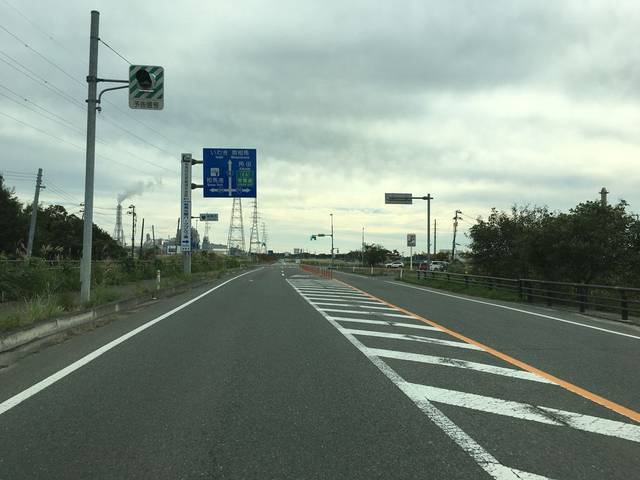
Region: Japan
Coordinates: 37.839, 140.938